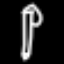
Label: pencil